Aerial crown-view tile of a tropical tree (Barro Colorado Island, Panama), acquired 20250217:
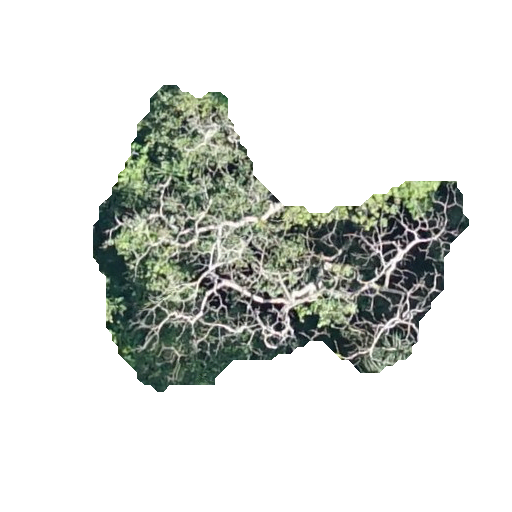
Species: Spondias mombin
GBIF accepted scientific name: Spondias mombin
Crown area: 99.426 m²